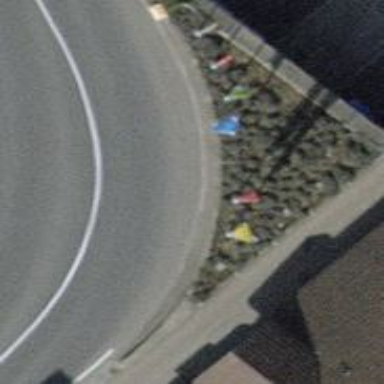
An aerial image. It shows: Flagpole structure.